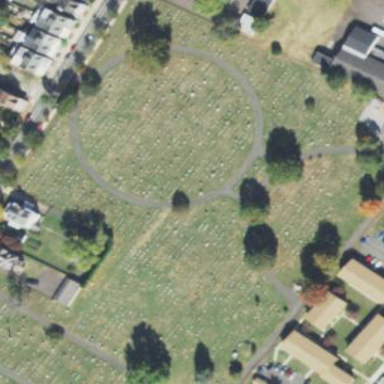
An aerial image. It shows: Cemetery.